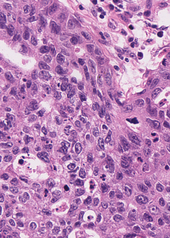
Tumor epithelial tissue: yes
Tumor-associated stroma tissue: no
Normal tissue: no